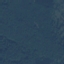
Land use / land cover: Forest